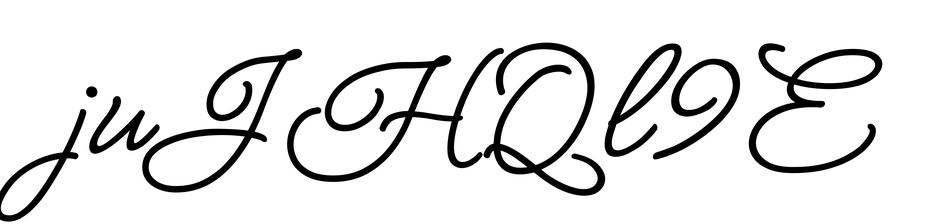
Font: MeowScript-Regular